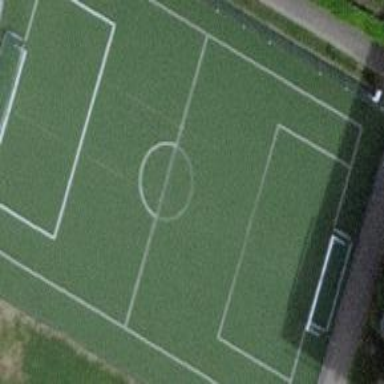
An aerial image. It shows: Soccer pitch for outdoor sports and leisure activities.